九年级 · 度量几何学
如图, $P A 、 P B$ 切 $\odot O$ 于点 $A 、 B, P A=8, C D$ 切 $\odot O$ 于点 $E$, 交 $P A 、 P B$ 于 $C 、 D$ 两点, 则 $\triangle P C D$的周长是 ( )

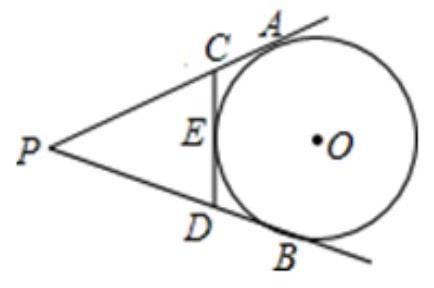
A. 8
B. 18
C. 16
D. 14
答案: C
解析: $\because P A 、 P B$ 分别切 $\odot O$ 于点 $A 、 B$,

$\therefore P A=P B=8$

$\because C D$ 切 $\odot O$ 于点 $E$,

$\therefore C A=C E, D B=D E$,
$\therefore \triangle P C D$ 的周长 $=P C+C D+P D=P C+C E+D E+P D=P C+A C+B D+P D=P A+P B=16$.

故选 $C$.